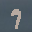
Label: 7